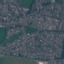
Land use / land cover class: Residential